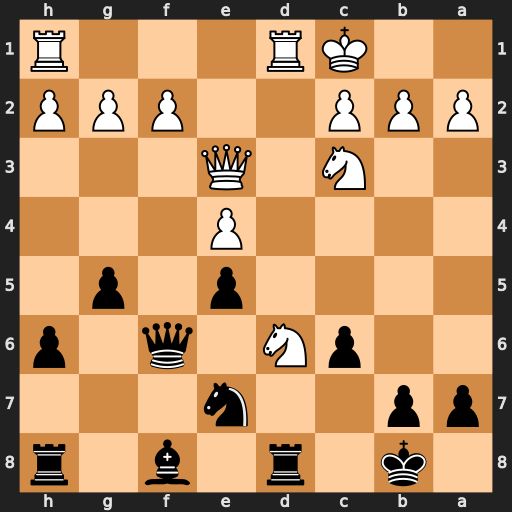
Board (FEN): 1k1r1b1r/pp2n3/2pN1q1p/4p1p1/4P3/2N1Q3/PPP2PPP/2KR3R
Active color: b
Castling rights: -
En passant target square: -
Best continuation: Rxd6 Rxd6 Qxd6